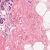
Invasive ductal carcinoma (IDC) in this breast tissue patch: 0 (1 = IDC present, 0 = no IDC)